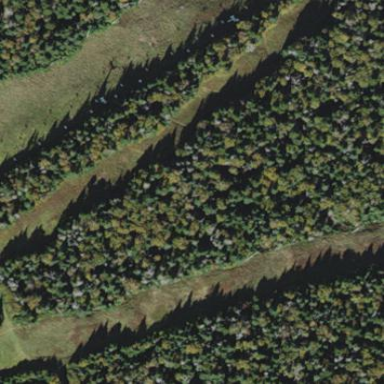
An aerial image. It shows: Woodland area covered with trees.